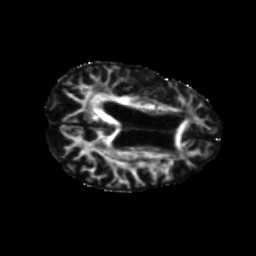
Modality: FA
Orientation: axial
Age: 79
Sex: female
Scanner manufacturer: siemens
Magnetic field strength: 3 T
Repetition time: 5.25 s
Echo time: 0.08 s